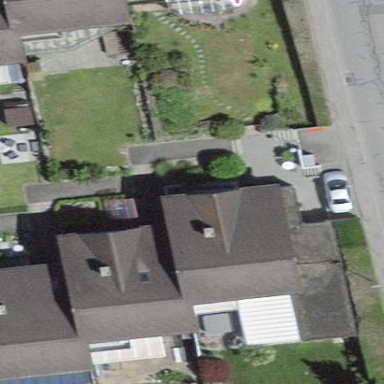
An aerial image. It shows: Terrace building.